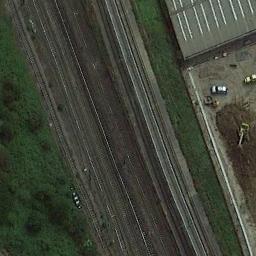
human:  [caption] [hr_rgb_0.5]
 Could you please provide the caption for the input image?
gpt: The railway is next to some trees and parking lot .

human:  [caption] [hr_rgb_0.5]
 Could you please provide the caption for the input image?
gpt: Many trees are beside the railway .

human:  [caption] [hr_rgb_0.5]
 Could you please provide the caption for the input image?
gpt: There are several rows of buildings on one side of the railway .

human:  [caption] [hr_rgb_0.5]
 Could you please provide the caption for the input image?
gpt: These railways have a grove of trees on one side of the railways and a clearing is next to the railways .

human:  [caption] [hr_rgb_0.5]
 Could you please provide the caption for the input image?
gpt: There are green meadows beside the railway .